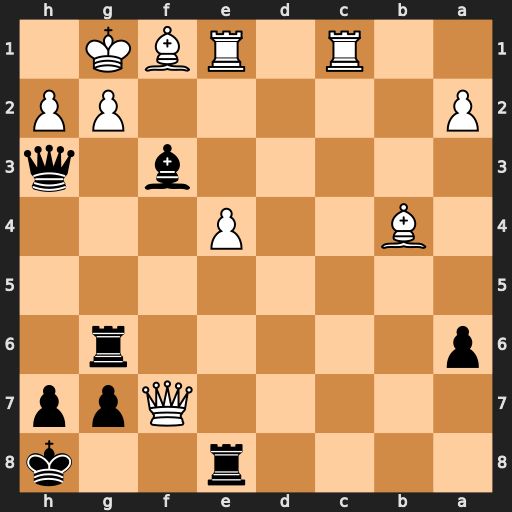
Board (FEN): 4r2k/5Qpp/p5r1/8/1B2P3/5b1q/P5PP/2R1RBK1
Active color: b
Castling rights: -
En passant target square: -
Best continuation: Rxg2+ Bxg2 Qxg2#